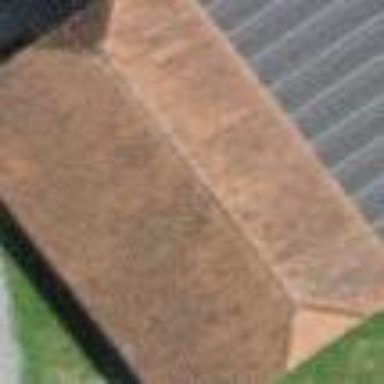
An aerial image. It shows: Rural barn.